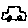
Label: car